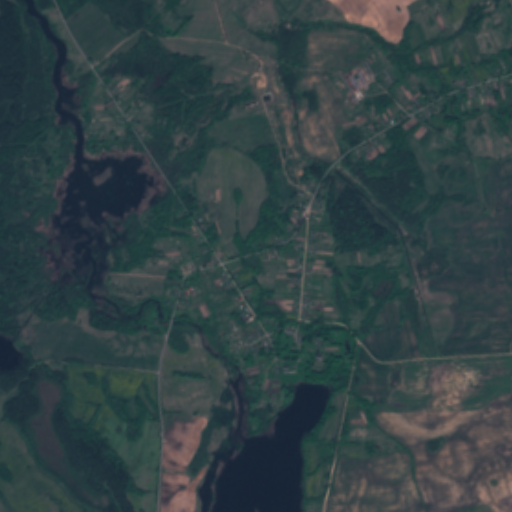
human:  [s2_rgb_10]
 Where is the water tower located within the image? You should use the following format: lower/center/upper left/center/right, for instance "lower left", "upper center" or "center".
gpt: The water tower is located in the upper right of the image.
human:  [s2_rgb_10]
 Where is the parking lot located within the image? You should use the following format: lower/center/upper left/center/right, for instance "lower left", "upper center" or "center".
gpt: There is no parking lot in the image.